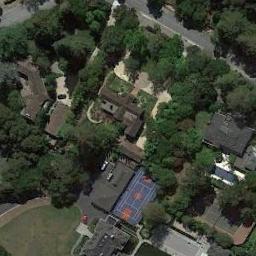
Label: tennis_court